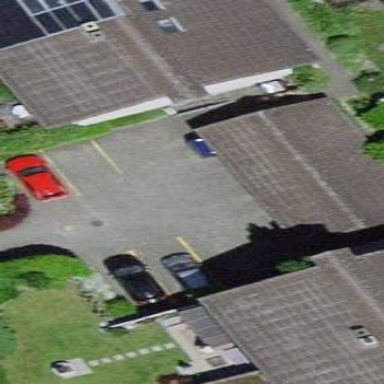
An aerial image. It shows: View of roof of building.